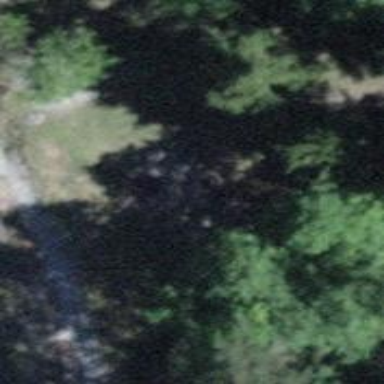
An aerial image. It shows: BBQ amenity.